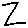
Label: zigzag